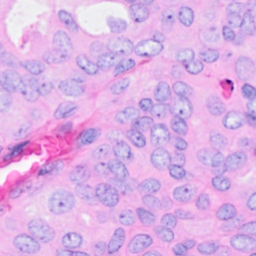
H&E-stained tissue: Breast